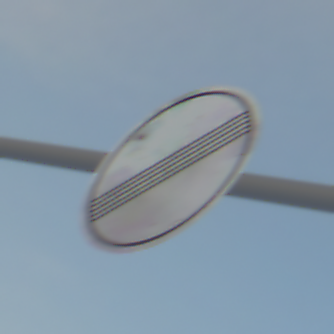
Verkehrszeichen: EndeSaemtlicherBegrenzungen
Umgebung: Outdoor, Nature
Tageszeit: SunriseSunset
Wetter: PartlyCloudy
Licht: Natural
Jahreszeit: NotSpecified
Kontrast: LowContrast